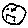
Label: smiley face